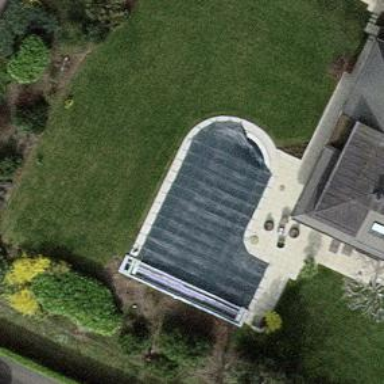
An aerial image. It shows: Outdoor swimming pool on leisure land.